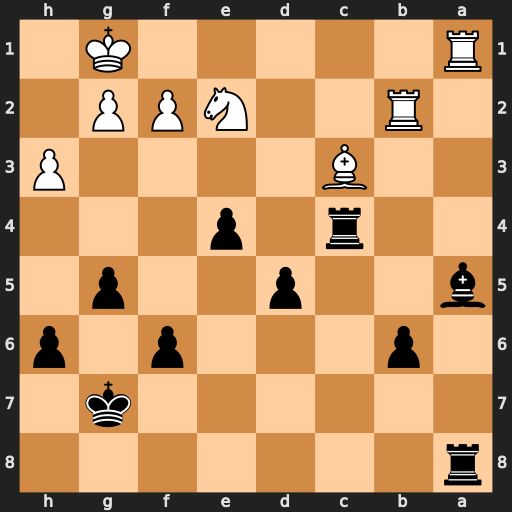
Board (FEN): r7/6k1/1p3p1p/b2p2p1/2r1p3/2B4P/1R2NPP1/R5K1
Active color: b
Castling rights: -
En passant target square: -
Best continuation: Bxc3 Rxa8 Bxb2